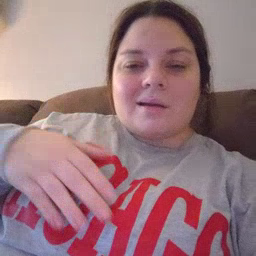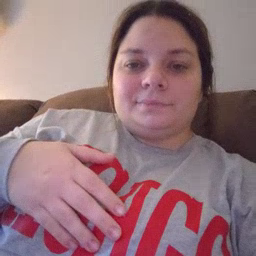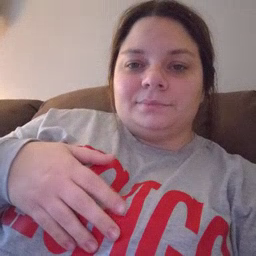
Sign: beside